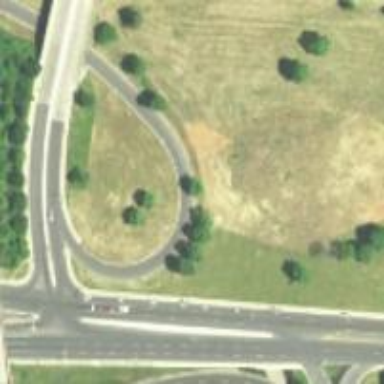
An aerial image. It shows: Primary link highway.